Field crop: maize
Growth stage: 2
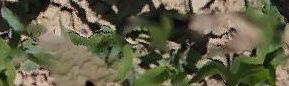
Species: maize